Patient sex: M
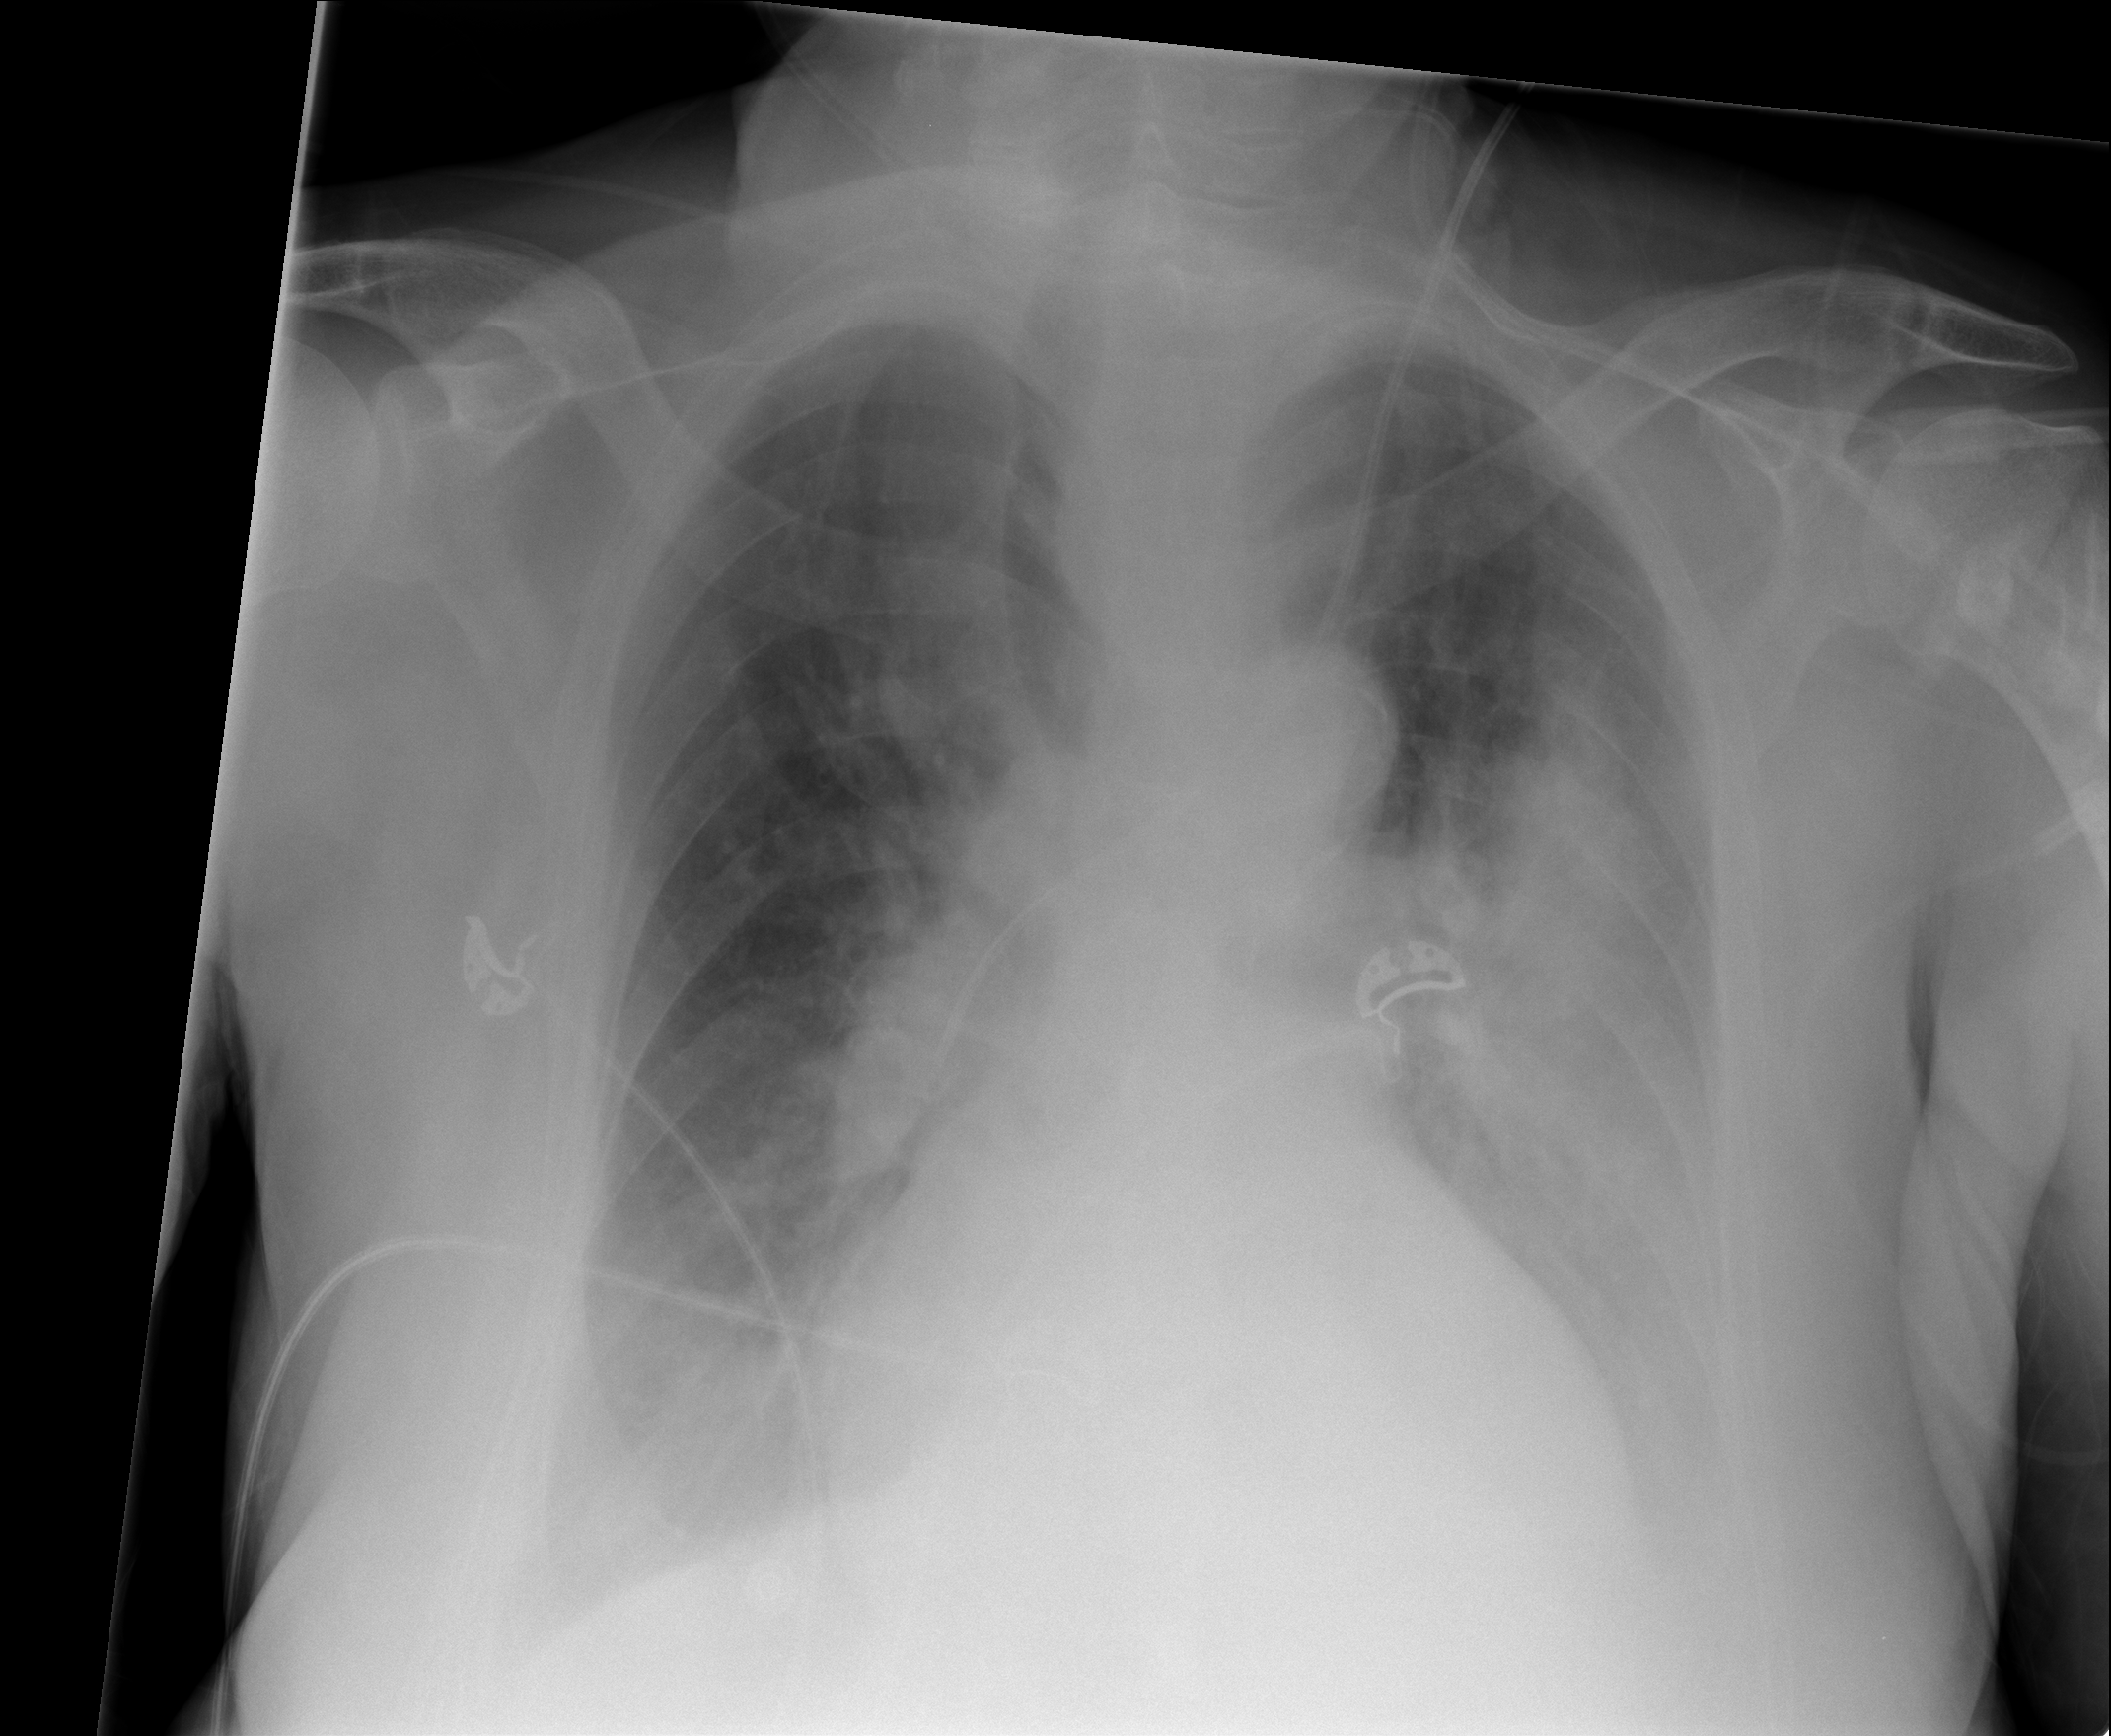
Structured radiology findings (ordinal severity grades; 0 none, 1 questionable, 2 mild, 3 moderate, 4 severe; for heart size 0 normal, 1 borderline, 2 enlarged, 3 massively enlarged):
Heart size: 1
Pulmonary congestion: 2
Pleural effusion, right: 0
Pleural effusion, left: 2
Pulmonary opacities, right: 0
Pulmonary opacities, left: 3
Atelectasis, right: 0
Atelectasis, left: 2